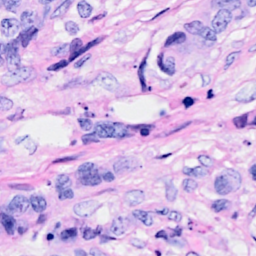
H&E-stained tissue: Breast